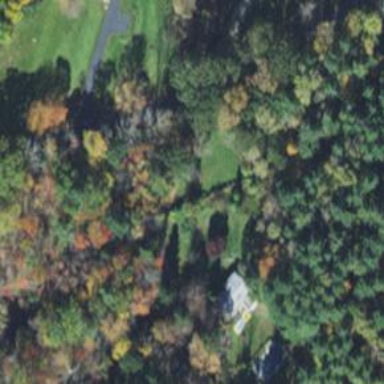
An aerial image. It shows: Driveway.